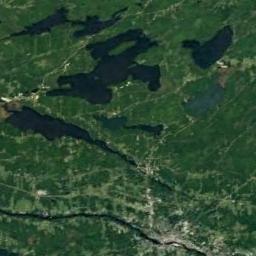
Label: wetland